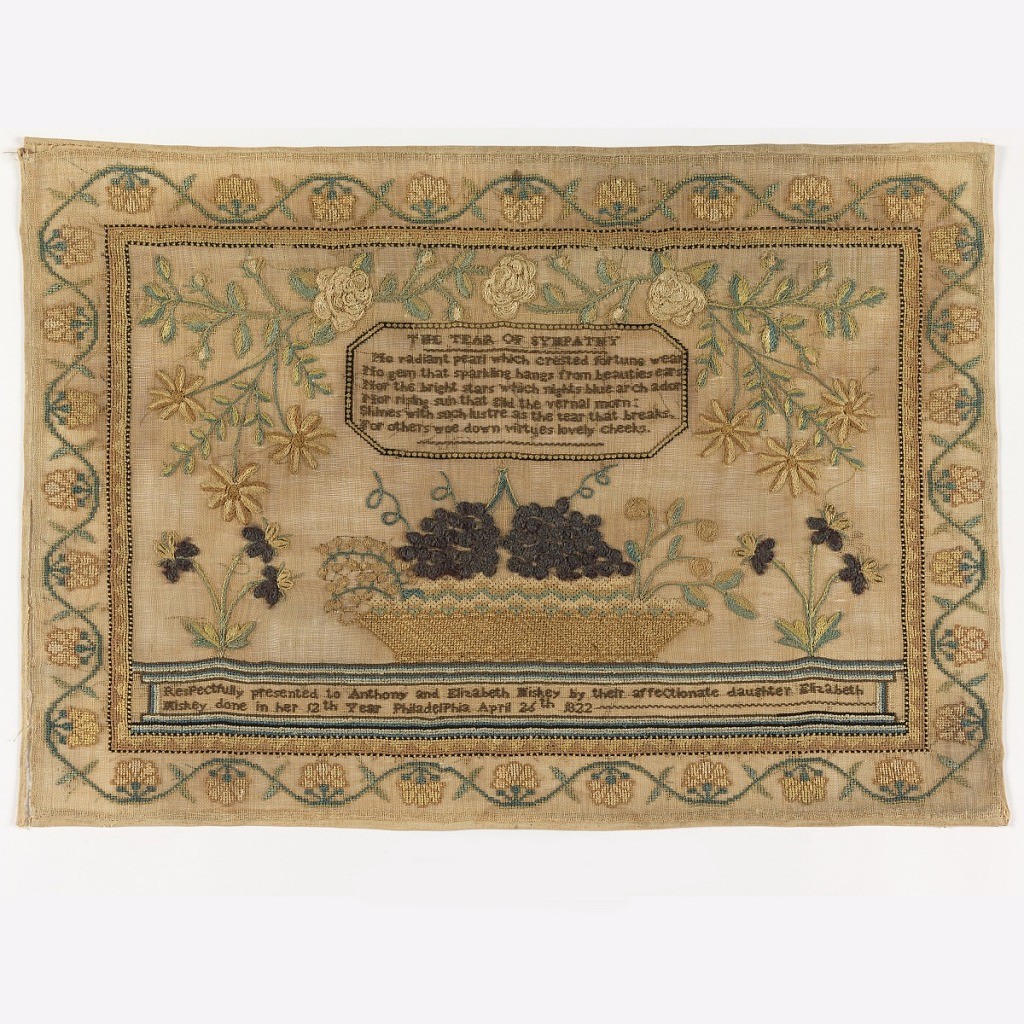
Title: Sampler
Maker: Elizabeth Miskey, American, b. 1811
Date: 1822
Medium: silk and wool embroidery on linen foundation Technique: embroidered in chain, stem, rococo and cross stitches on plain weave foundation
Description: A large basket of fruit surrounded by flowering sprays, and a verse:
THE TEAR OF SYMPATHY
No radiant pearl which crested fortune wears
No gem that sparkling hangs from beauties ears
Not the bright stars which night's blue arch adorn
Not rising sun that gild the vernal morn
Shines with such lustre as the tear that breaks
For others woe down virtues lovely cheeks

Inscribed: Respectfully presented to Anthony and Elizabeth Miskey by their affectionate daughter Elizabeth Miskey done in her 12th year Philadelphia April 25th 1822

Surrounded by a floral border.